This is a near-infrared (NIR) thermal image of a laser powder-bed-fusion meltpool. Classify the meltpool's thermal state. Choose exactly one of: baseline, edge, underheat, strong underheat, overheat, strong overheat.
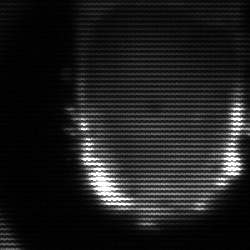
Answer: baseline